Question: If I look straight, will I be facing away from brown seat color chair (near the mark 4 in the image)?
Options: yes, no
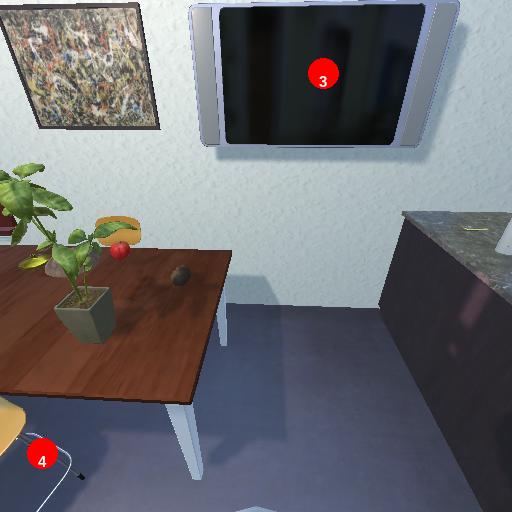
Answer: yes